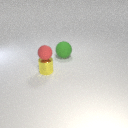
small red rubber sphere above small yellow metal cylinder